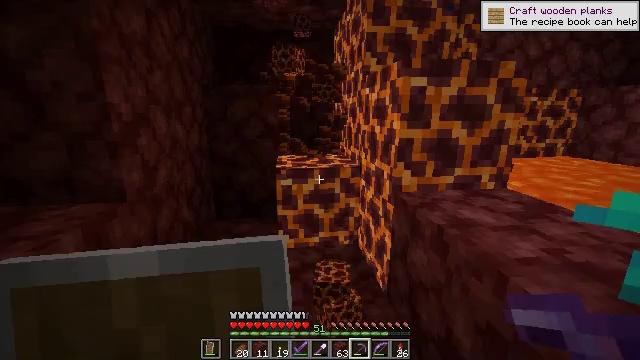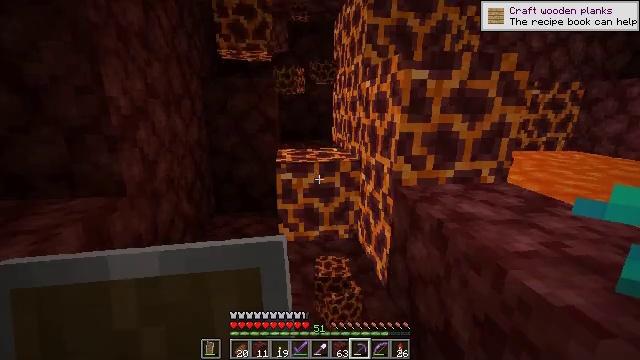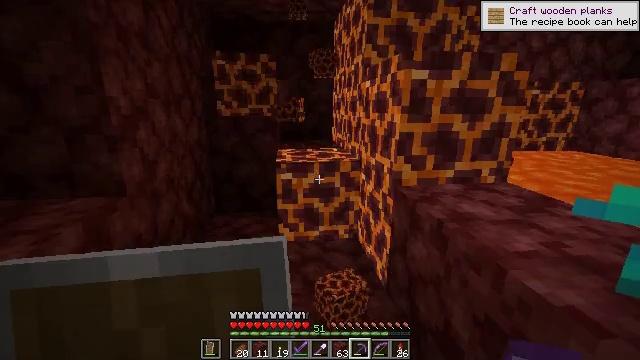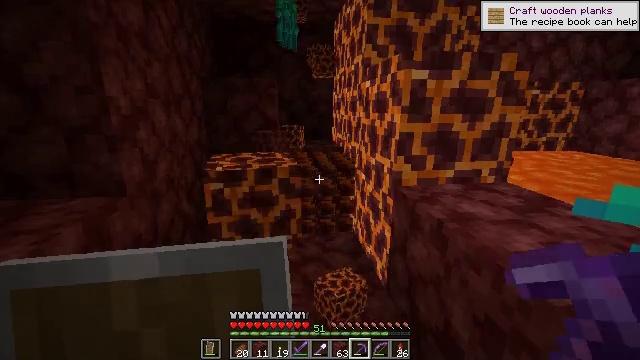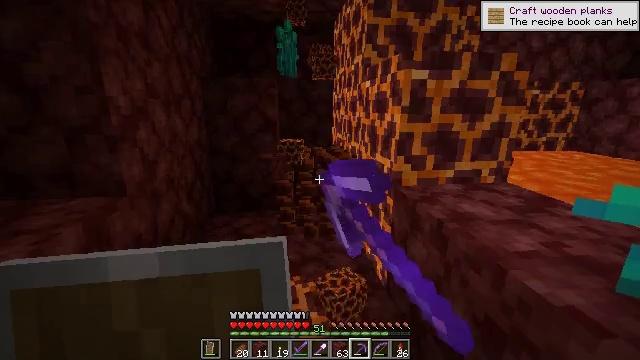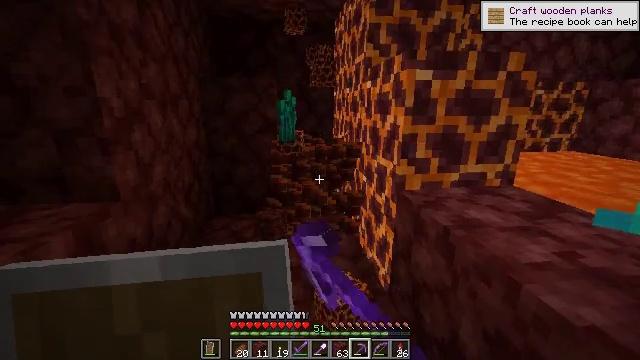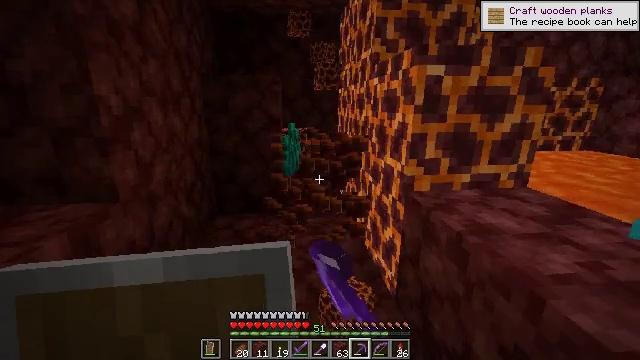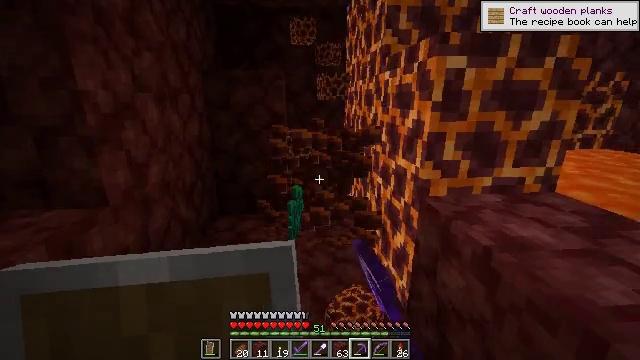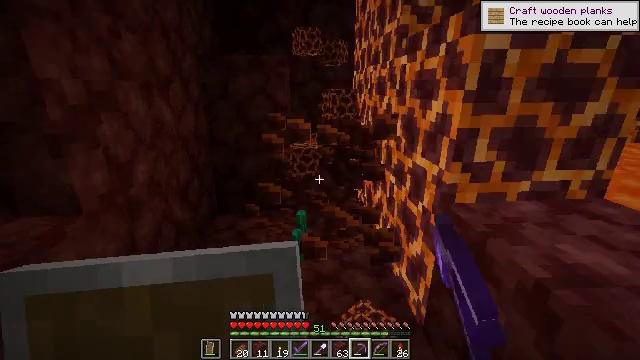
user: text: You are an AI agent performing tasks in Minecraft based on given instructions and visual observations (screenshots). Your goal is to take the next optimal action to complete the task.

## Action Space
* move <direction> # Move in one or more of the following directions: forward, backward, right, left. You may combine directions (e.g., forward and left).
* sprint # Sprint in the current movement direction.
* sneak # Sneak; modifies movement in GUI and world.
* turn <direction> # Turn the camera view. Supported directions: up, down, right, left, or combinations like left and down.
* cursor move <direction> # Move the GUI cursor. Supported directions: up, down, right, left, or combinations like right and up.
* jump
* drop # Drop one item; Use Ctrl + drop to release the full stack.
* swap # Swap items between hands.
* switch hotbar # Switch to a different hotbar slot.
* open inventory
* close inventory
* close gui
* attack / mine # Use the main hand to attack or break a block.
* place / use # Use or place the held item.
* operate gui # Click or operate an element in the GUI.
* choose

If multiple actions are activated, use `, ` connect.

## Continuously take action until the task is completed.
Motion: motion action
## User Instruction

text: Gather the magma block using a pickaxe.
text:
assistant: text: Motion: turn down
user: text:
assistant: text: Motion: no_op
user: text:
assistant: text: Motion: attack / mine
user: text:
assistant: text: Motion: attack / mine
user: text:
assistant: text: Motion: move forward
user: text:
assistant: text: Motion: move forward
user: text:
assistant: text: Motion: move forward, turn left
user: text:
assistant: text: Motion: move forward, turn left and down
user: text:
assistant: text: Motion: no_op